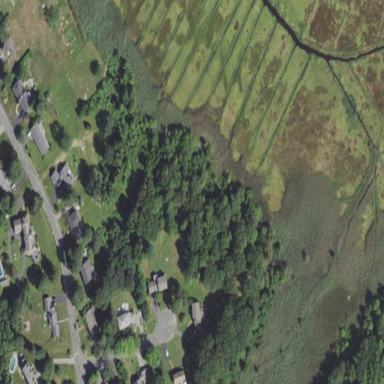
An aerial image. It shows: Beautiful wet meadow natural wetland.